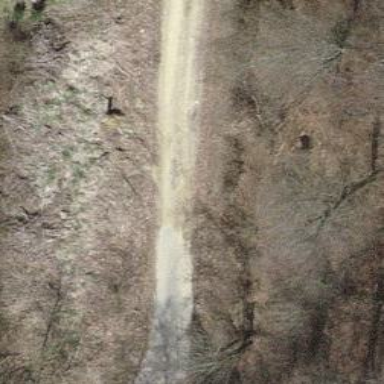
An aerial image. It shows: Track with compacted grade 2 surface.